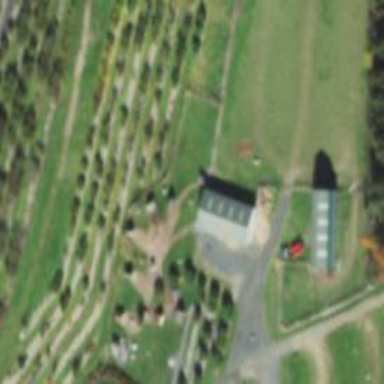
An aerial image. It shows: Maze attraction.